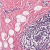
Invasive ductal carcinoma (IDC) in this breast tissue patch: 0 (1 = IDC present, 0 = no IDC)